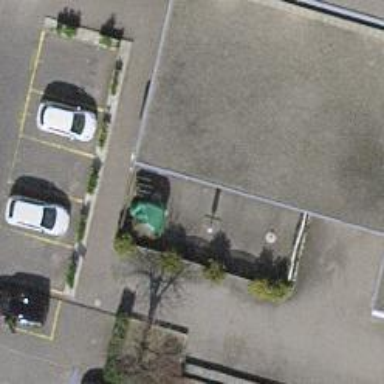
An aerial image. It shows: Restaurant.